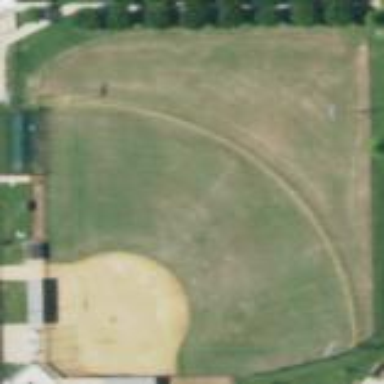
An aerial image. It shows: Fenced softball pitch for leisure and sports activities on land.